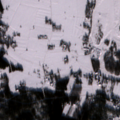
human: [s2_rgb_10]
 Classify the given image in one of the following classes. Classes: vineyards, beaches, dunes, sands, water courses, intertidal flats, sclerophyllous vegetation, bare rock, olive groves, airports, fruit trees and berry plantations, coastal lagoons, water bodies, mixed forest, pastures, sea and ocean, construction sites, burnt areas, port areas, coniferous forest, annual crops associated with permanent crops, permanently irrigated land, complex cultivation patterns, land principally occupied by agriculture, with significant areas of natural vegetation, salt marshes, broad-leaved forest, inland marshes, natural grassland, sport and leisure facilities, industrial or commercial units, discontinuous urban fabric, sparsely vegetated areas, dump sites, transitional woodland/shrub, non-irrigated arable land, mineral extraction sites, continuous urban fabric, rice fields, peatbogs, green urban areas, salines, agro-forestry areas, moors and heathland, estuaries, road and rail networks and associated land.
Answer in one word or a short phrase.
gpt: discontinuous urban fabric, non-irrigated arable land, land principally occupied by agriculture, with significant areas of natural vegetation, broad-leaved forest, coniferous forest, mixed forest, water courses